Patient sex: M
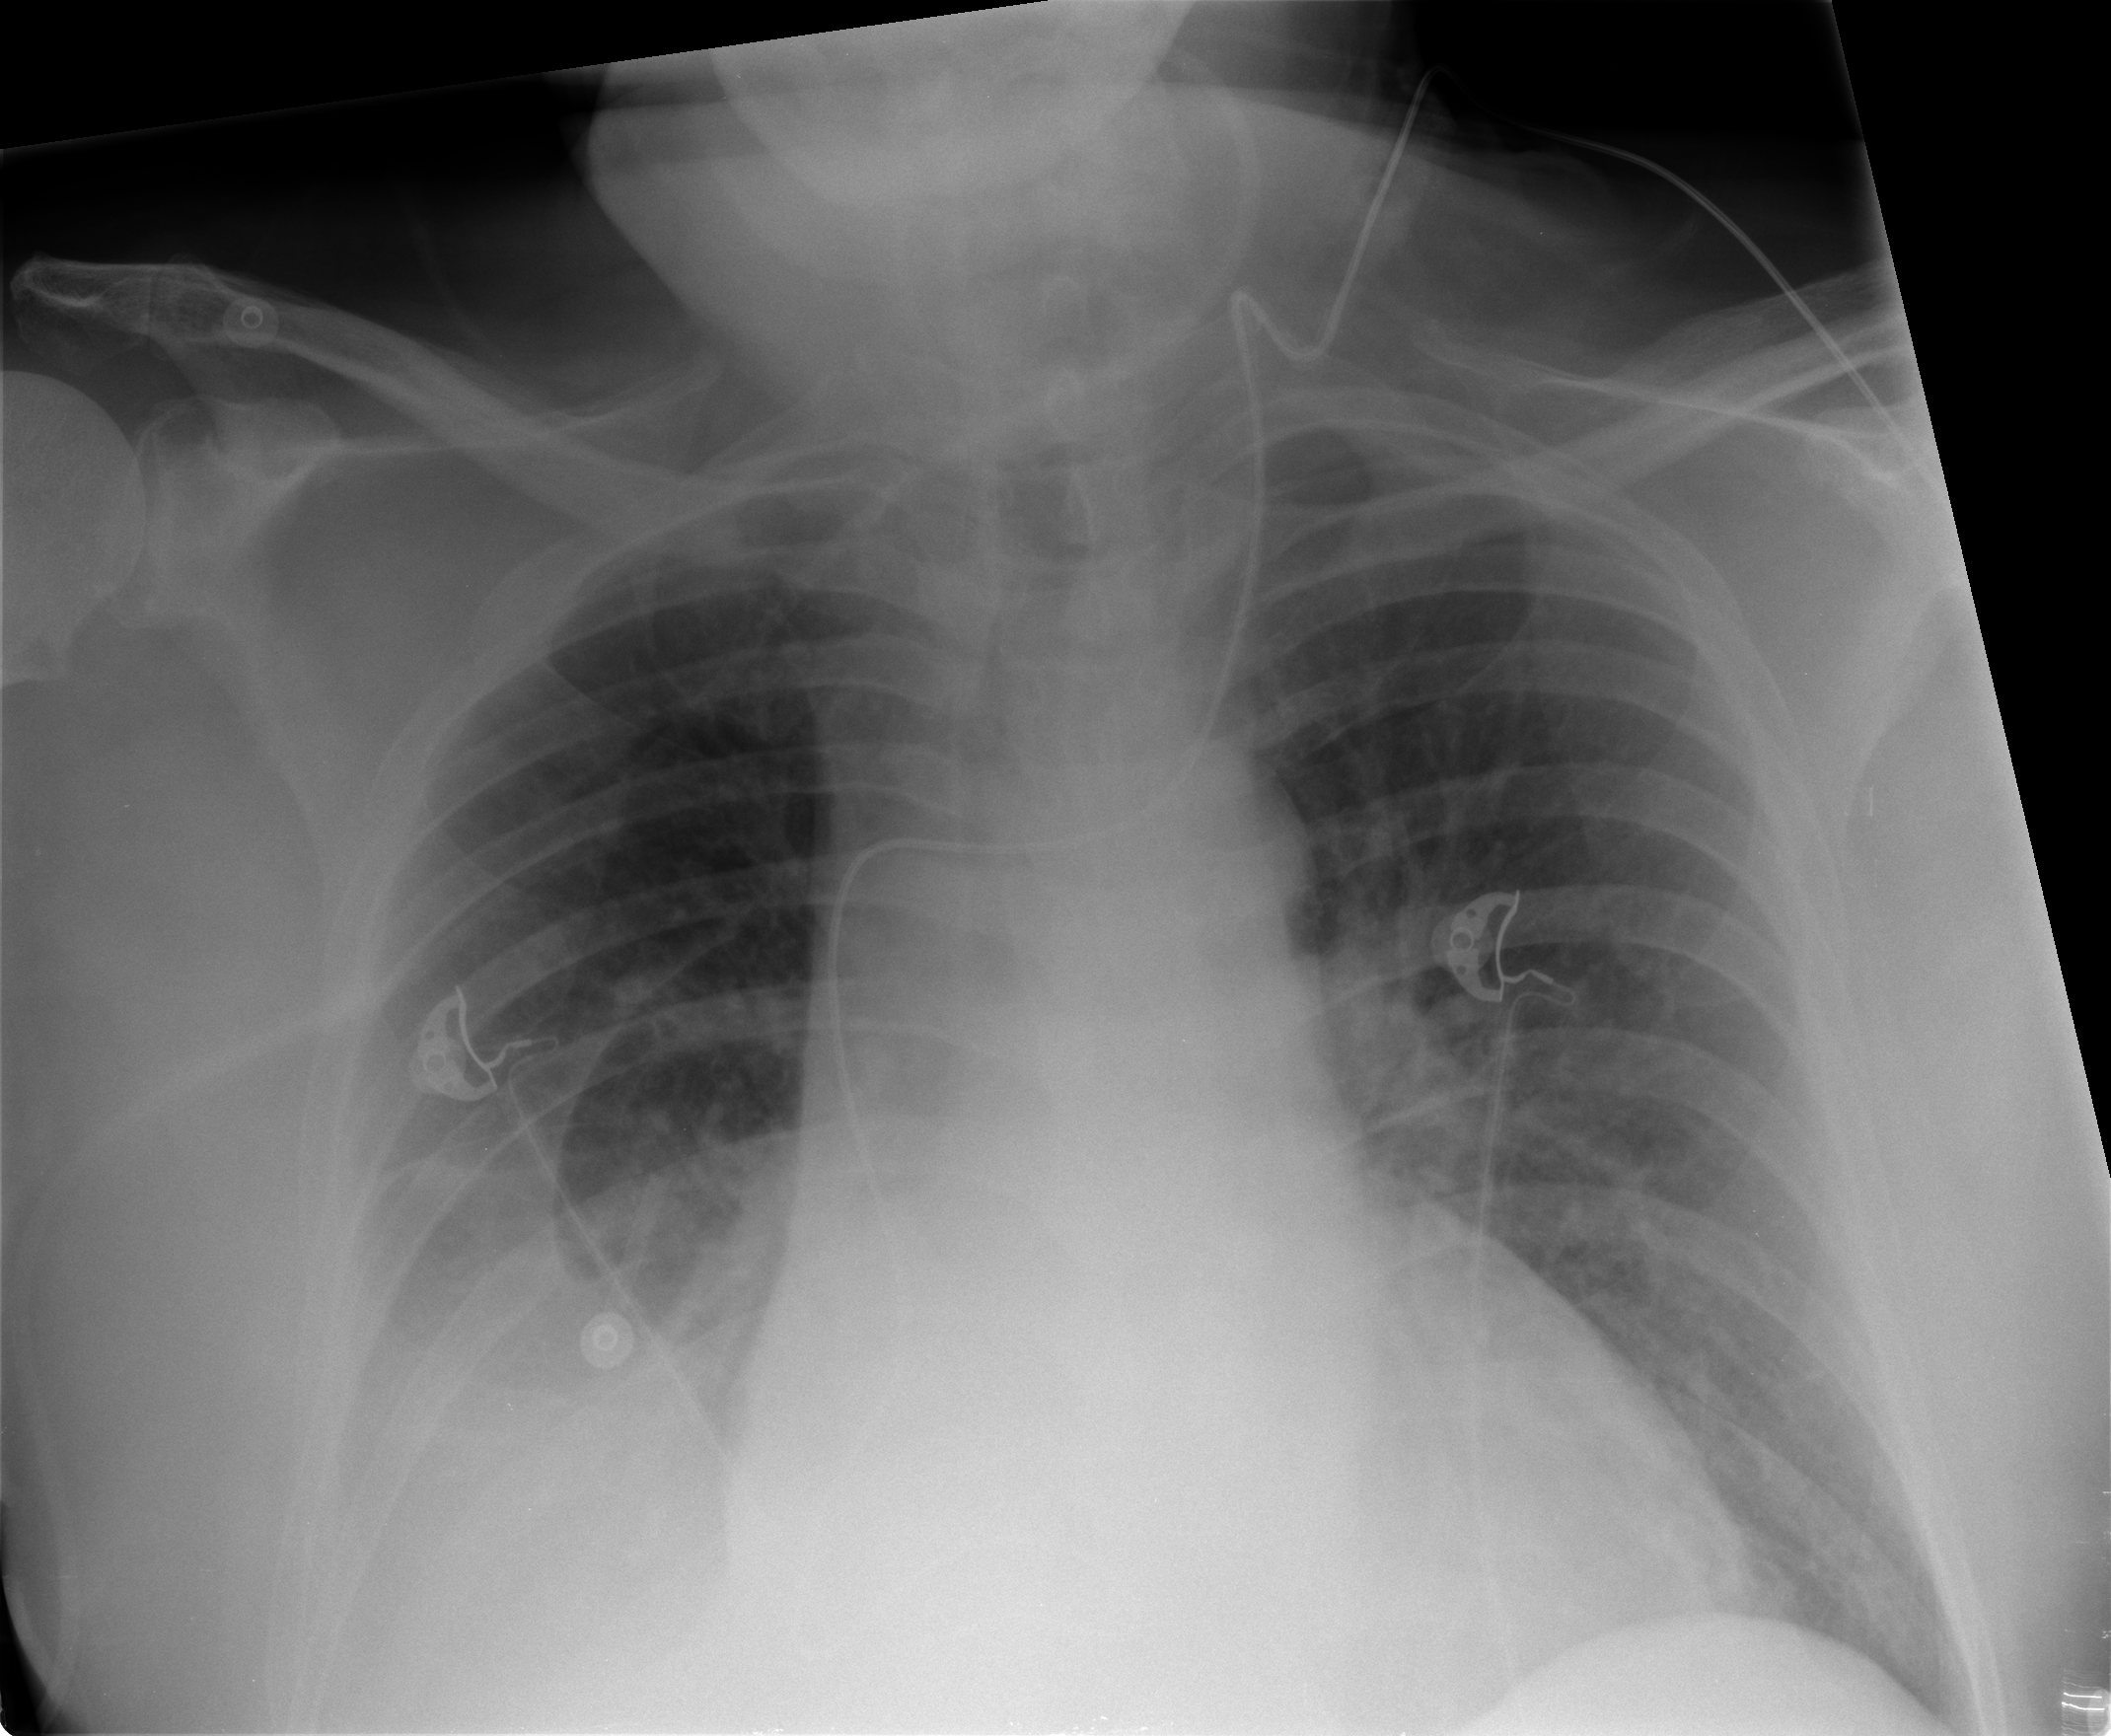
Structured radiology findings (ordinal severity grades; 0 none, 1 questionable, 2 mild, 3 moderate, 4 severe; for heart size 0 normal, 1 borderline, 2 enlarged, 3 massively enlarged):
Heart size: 2
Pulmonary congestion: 1
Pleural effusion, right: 3
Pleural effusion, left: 0
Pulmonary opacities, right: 0
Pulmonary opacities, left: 0
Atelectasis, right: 2
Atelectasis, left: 0